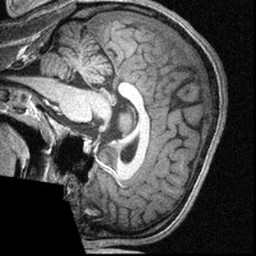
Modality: T1w
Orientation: sagittal
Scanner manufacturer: siemens
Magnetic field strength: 3 T
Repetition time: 1.57 s
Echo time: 0.00304 s